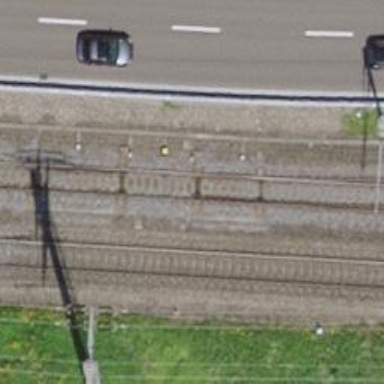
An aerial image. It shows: Railway switch.